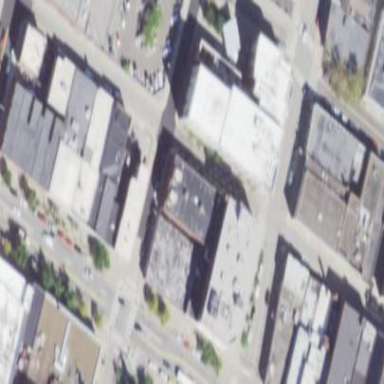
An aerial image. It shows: Commercial building.